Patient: sex F, age 43
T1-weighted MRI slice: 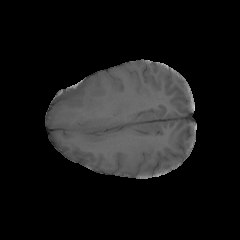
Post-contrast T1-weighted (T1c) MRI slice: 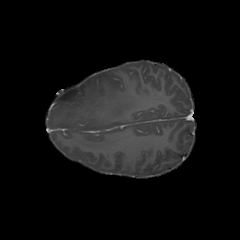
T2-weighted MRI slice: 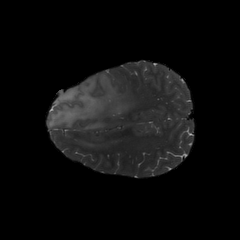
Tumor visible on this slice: yes
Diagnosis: Astrocytoma, IDH-mutant
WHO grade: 3